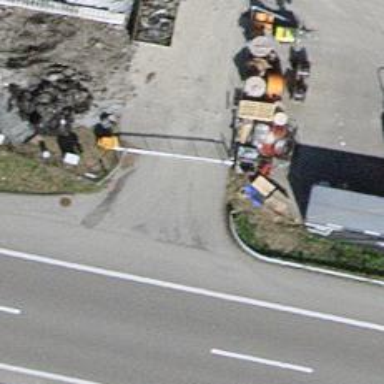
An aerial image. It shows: Lift gate barrier.